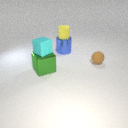
small yellow rubber cylinder above large blue metal cylinder